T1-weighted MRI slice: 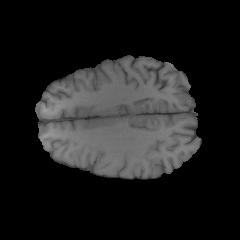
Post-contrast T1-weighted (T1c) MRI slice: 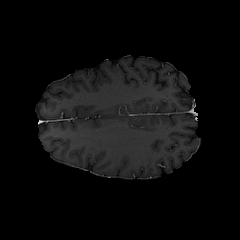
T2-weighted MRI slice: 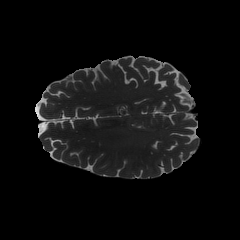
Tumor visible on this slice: no